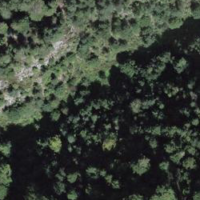
EUNIS habitat code: 44
Species observed at this site:
Chrysosplenium alternifolium
Tussilago farfara